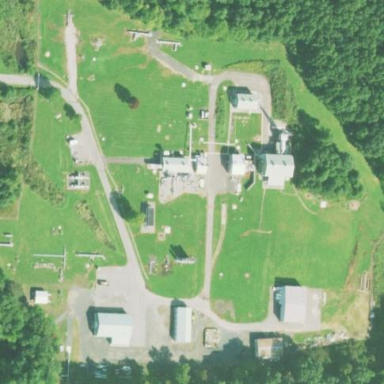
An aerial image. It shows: Compression substation.